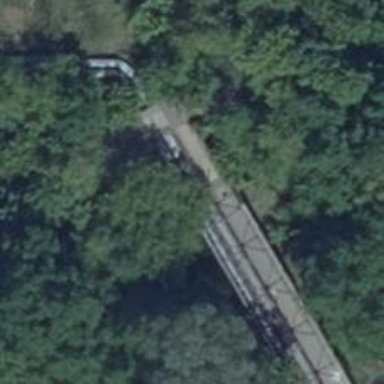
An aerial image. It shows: Bridge.